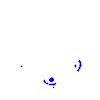
Particle: electron